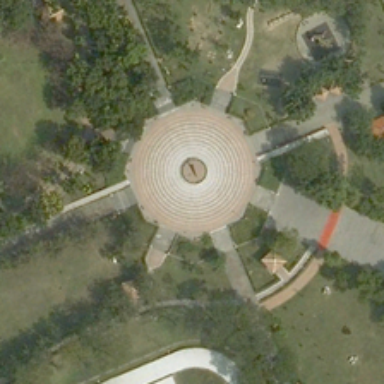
Many green trees are around a circle square .